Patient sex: M
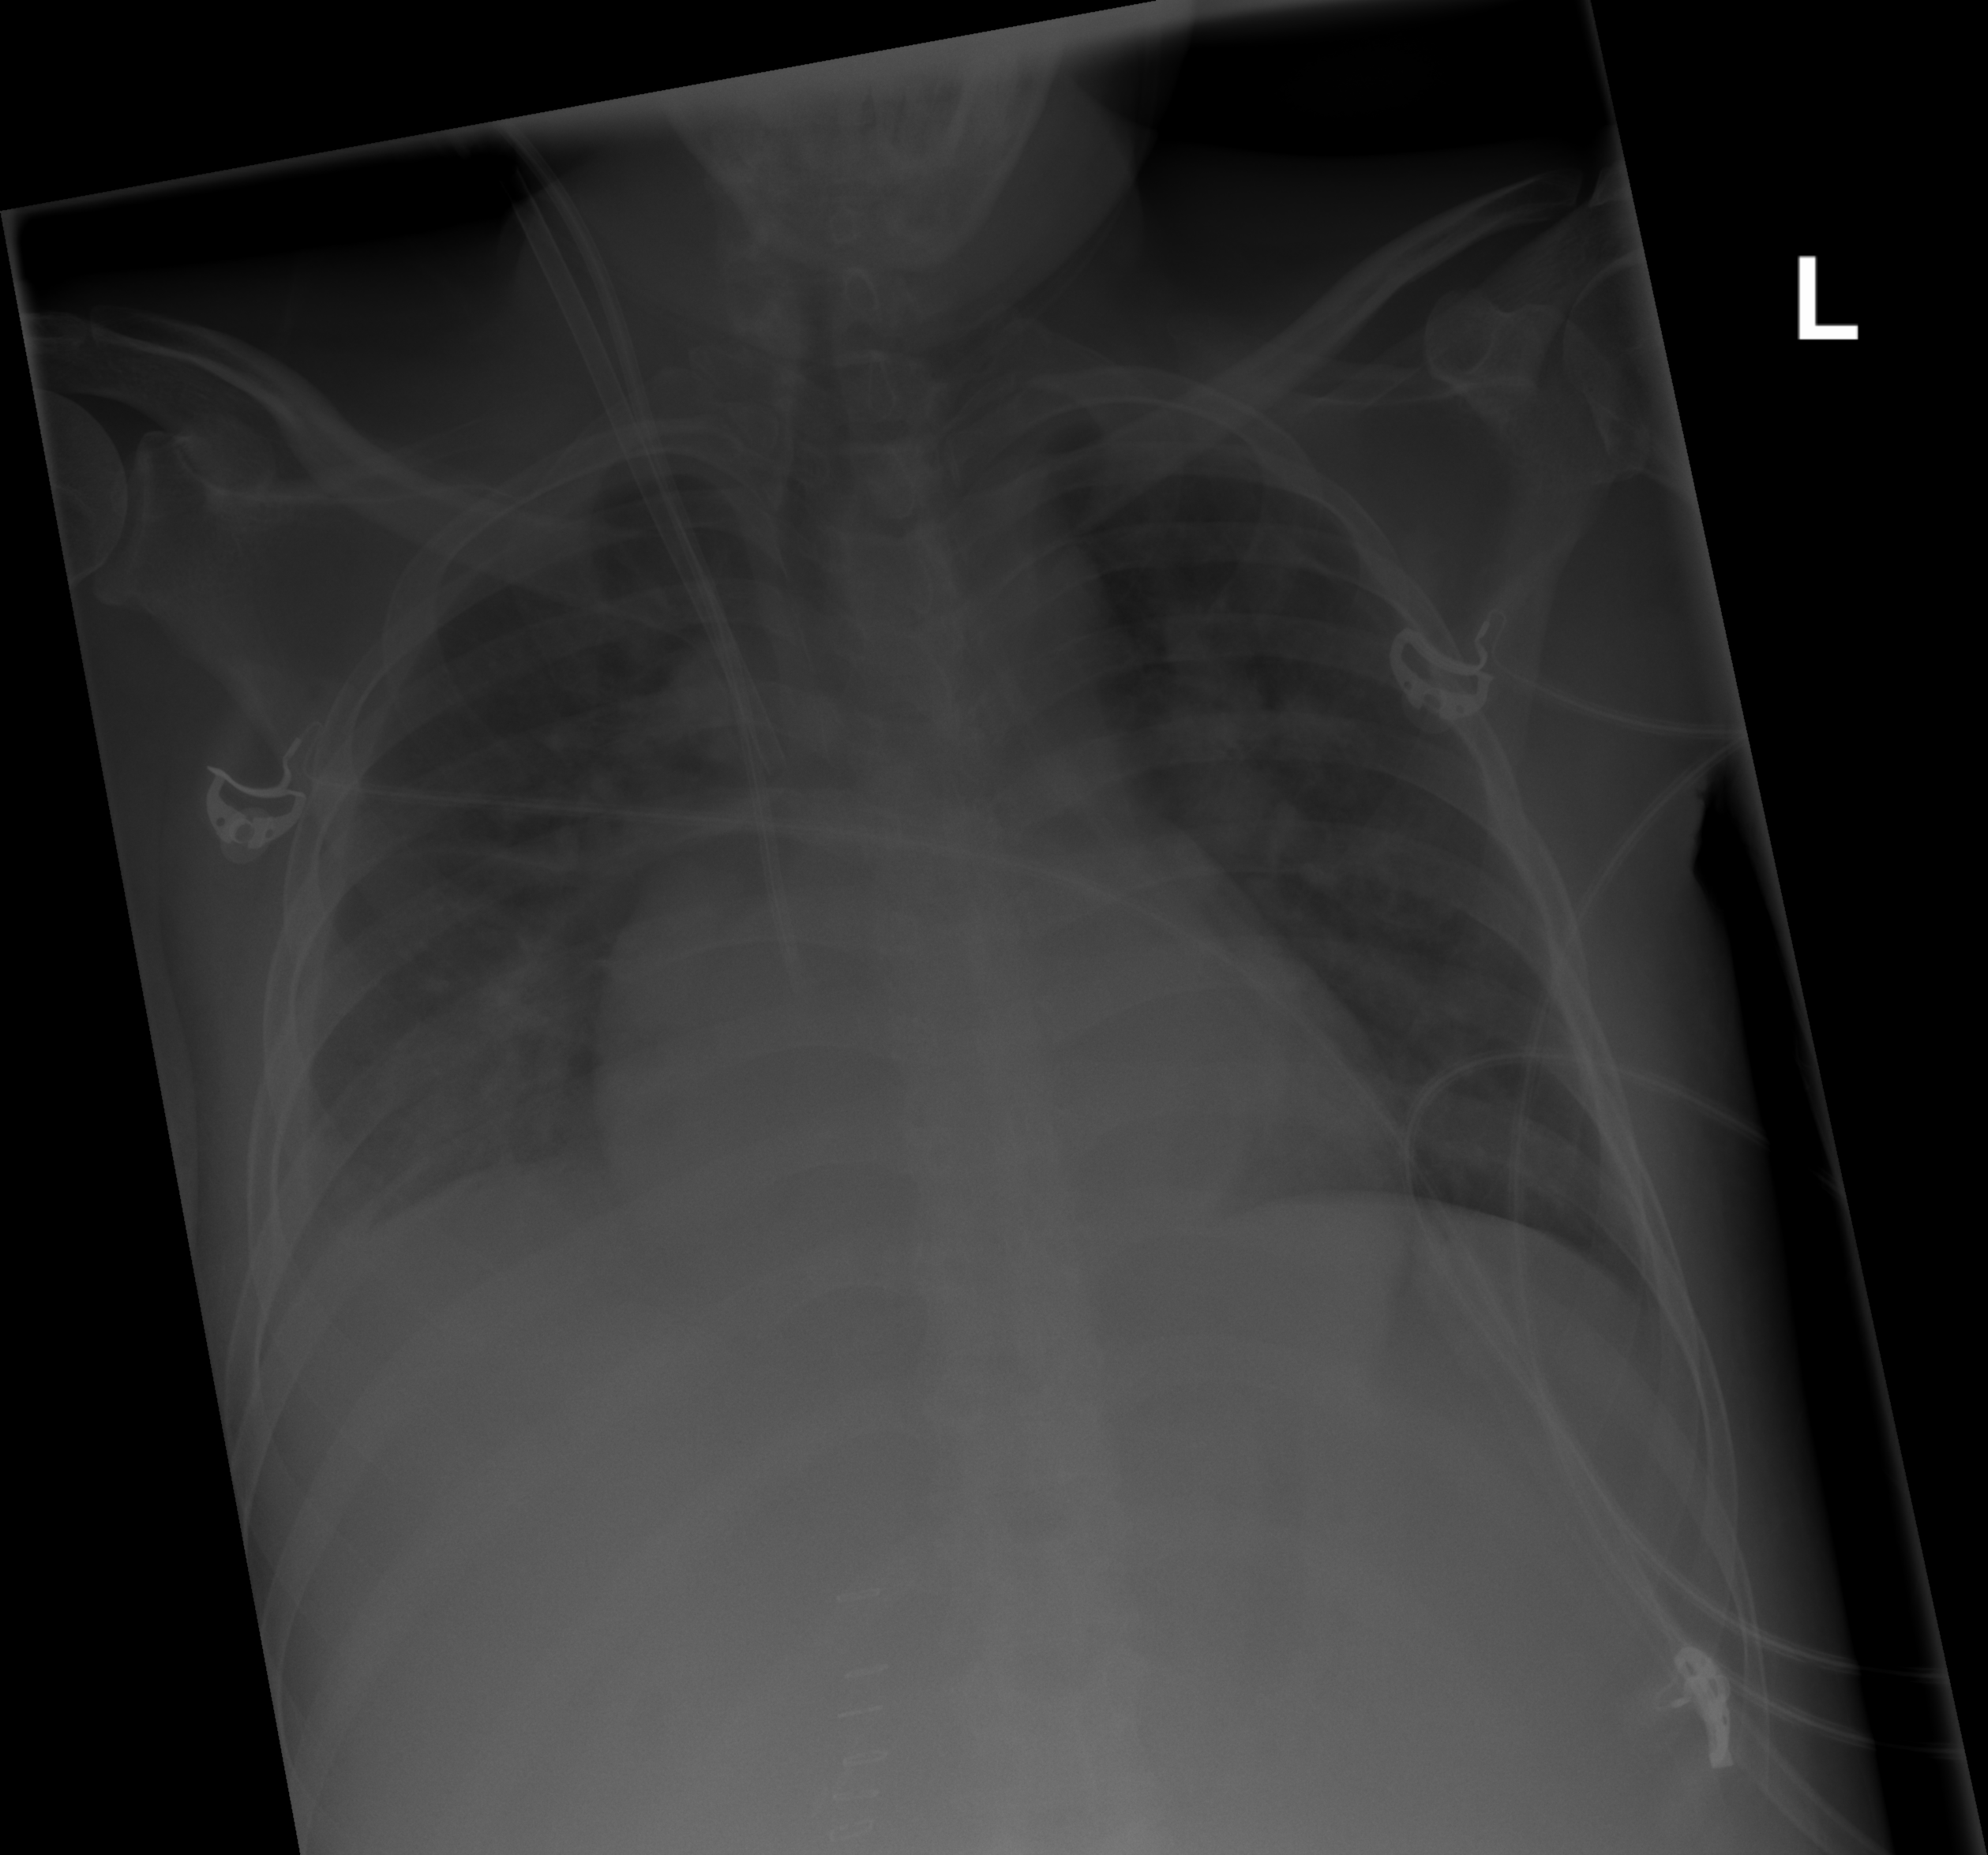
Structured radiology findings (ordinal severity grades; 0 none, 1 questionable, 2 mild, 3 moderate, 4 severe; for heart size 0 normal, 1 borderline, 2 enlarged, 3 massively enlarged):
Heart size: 2
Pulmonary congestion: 2
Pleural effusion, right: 2
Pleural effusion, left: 0
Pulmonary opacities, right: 2
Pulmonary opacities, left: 3
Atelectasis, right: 0
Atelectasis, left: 0